Question: When opening a 'UITableViewController', I'd like to display a screen saying "nothing here, yet" (c.f. screenshot of the Dropbox App below) instead of empty rows when there are no sections/rows. This is done in multiple Apps already, but I'd like to know if there is a recommended way of achieving this.

I can imagine multiple ways of doing this, including
- 'UIView'- 'UIViewController'- 'UIView''backgroundView'
Thank you for all your ideas!
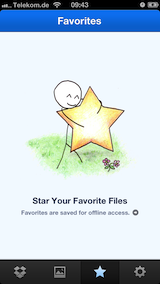
Answer: There is a new (as of June 2014) library called <URL> described in the question. Pretty neat realisation.